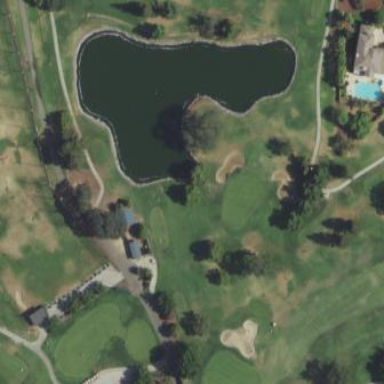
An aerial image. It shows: Scenic view of water hazard on golf course. The natural water feature adds beauty to the landscape.